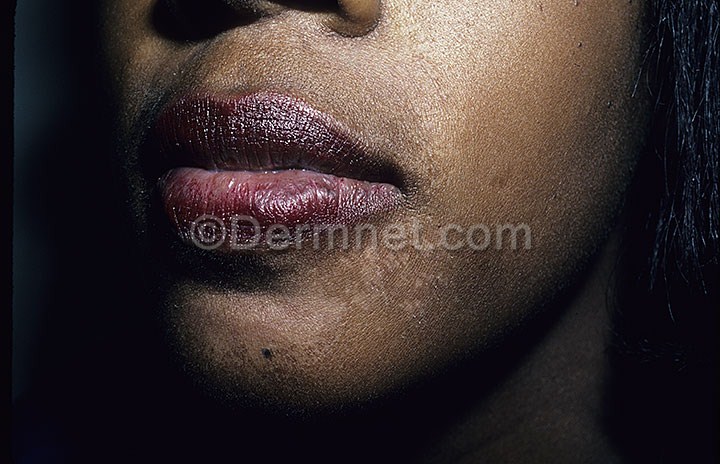
Disease: Acne and Rosacea Photos